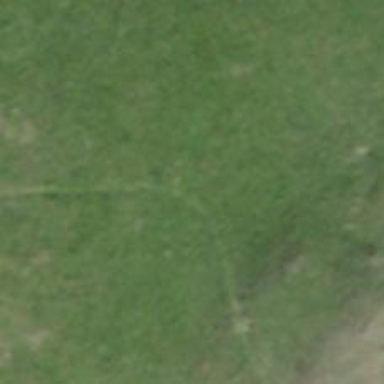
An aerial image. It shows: Path.